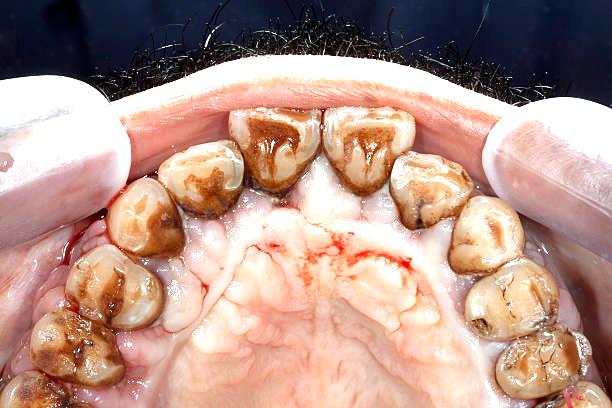
Condition: Gingivitis